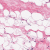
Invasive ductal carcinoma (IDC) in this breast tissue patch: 0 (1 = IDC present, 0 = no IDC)